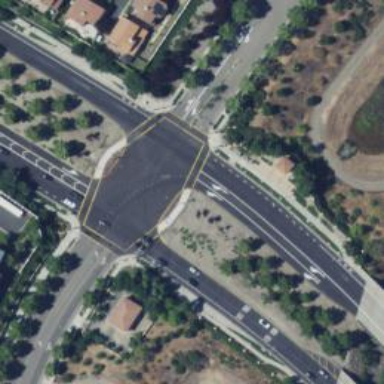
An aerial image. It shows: Footway with crossing lines.